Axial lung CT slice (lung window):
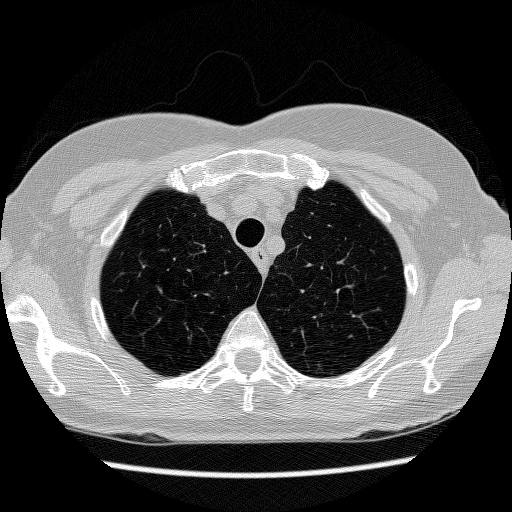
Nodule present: no